Current action and preconditions to check: path_clear

Your task: For each precondition in the list above, predict whether it will hold at this action.

Consider the current scene as observed from the mobile robot's camera, and analyze the predicted future states of all dynamic agents (e.g., people, animals, vehicles, or any moving entities) within the NEXT SECOND.

IMPORTANT: Only answer "very likely" if you are absolutely certain—based on strong, clear evidence—that a dynamic agent will violate the precondition in the predicted future state. Do NOT answer "very likely" for unlikely, ambiguous, or low-probability risks.

Ask yourself for each precondition: Is there a high probability, with clear and convincing evidence, that the predicted future states of any dynamic agent will interfere with the predicted future state of the currently executing action within the NEXT SECOND, causing that precondition to fail?

Assess the risk level based on these predictions. Use "likely" or "very likely" if motions create a clear risk of interference.

Use "neutral" or "improbable" if agents are nearby but their predicted paths are clearly diverging or non-conflicting.

Failure Risk Categories: "very improbable", "improbable", "neutral", "likely", "very likely"

Answer Format: Output ONLY the probability_of_failure value from these categories: "very improbable", "improbable", "neutral", "likely", "very likely"

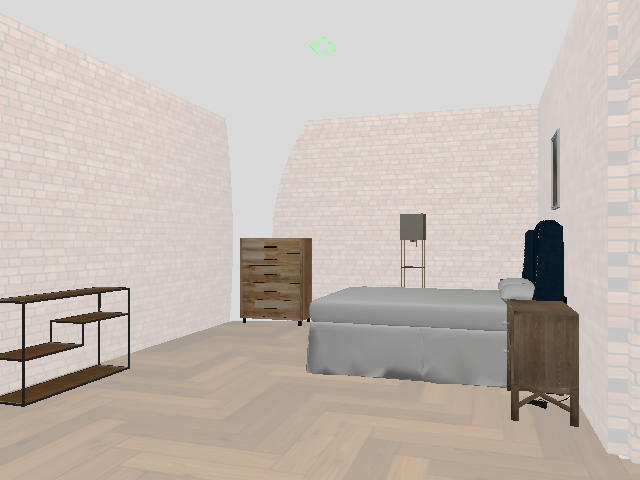

Answer: very improbable